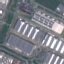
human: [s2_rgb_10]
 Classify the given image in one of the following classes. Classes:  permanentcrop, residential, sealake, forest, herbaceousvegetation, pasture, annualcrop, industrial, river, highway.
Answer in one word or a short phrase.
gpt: Industrial